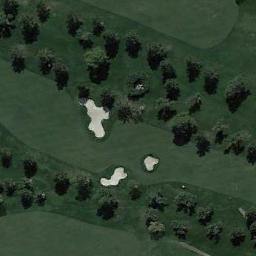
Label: golf_course